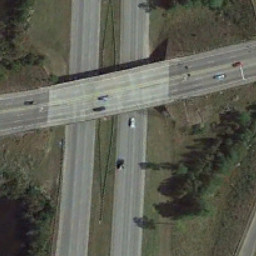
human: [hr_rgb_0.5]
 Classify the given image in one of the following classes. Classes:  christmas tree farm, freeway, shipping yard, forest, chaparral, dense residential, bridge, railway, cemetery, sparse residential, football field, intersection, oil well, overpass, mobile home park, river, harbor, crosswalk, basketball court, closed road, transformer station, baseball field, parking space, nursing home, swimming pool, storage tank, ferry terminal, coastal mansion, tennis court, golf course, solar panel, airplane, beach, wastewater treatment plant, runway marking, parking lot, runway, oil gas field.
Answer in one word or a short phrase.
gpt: overpass